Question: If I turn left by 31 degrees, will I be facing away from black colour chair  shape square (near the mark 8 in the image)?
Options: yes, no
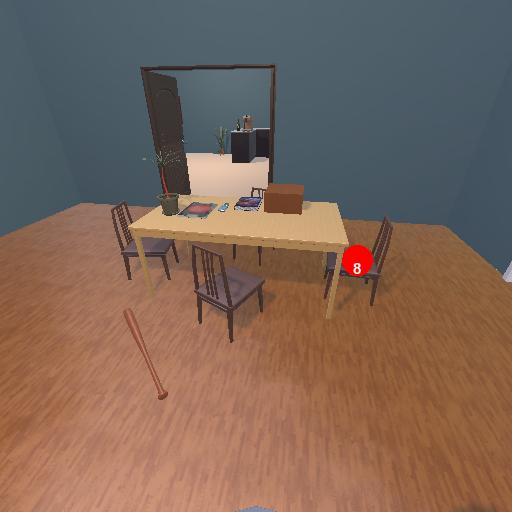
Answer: yes